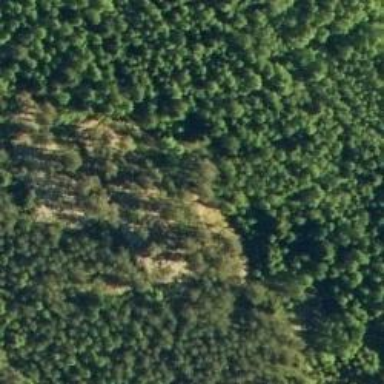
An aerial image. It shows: Natural cliff.